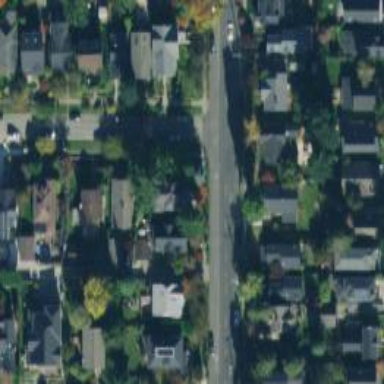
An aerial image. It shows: Residential road with separate sidewalk.